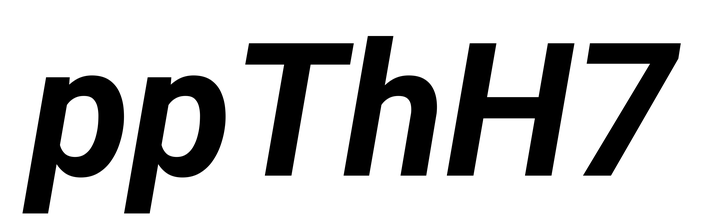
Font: Roboto-Italic_Bold_Italic